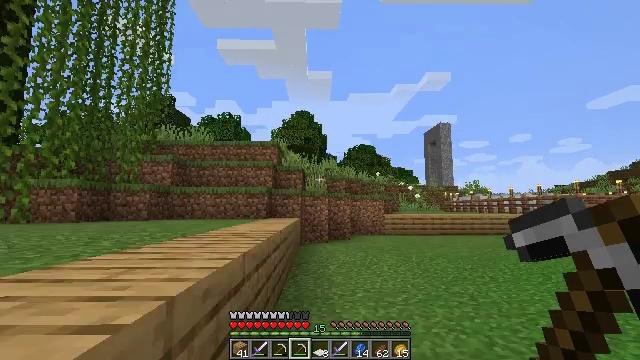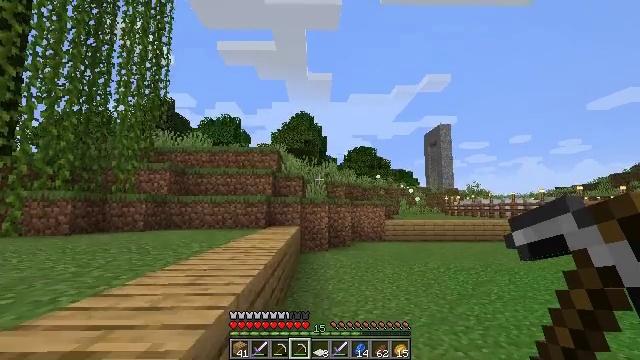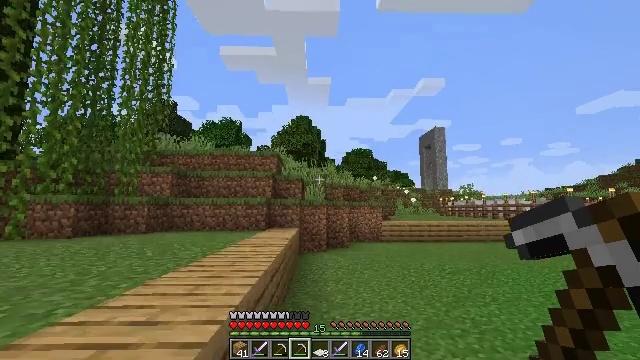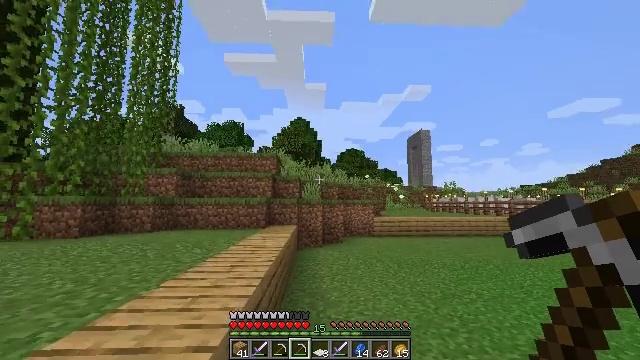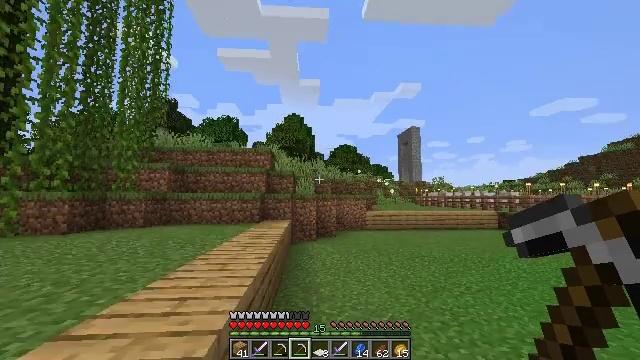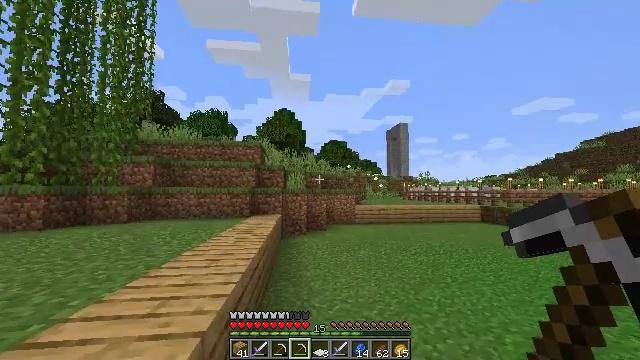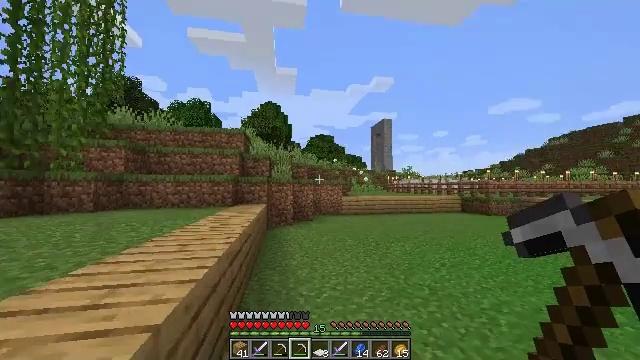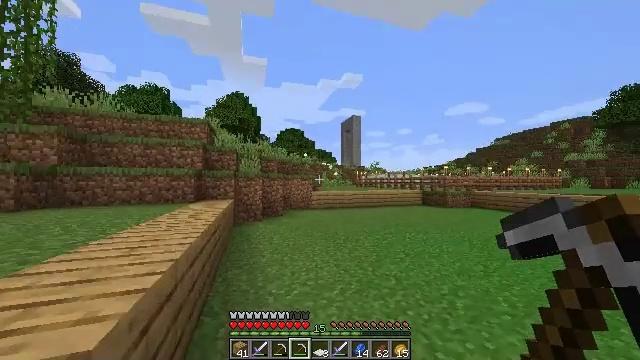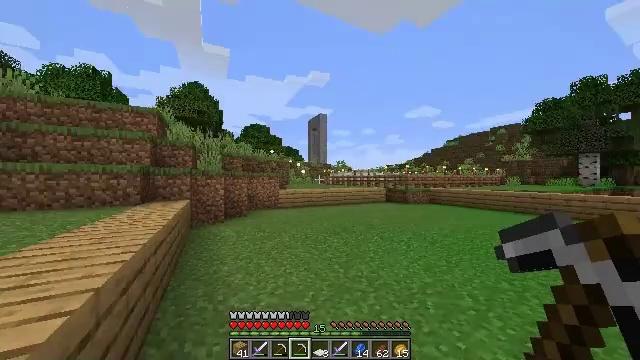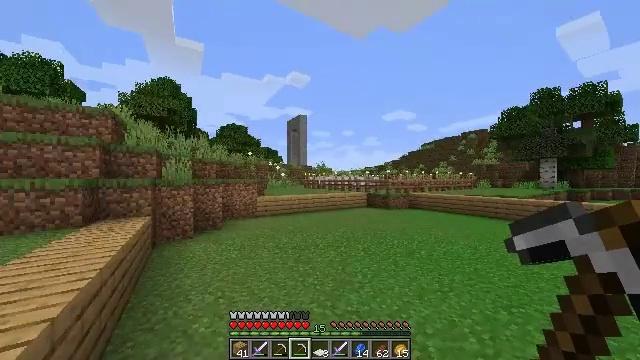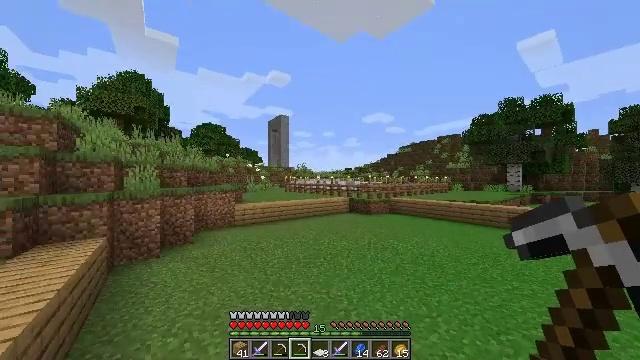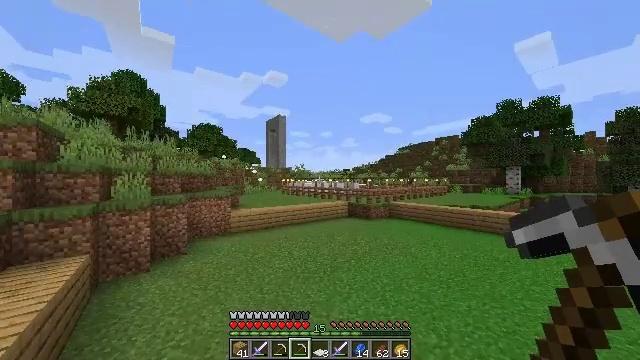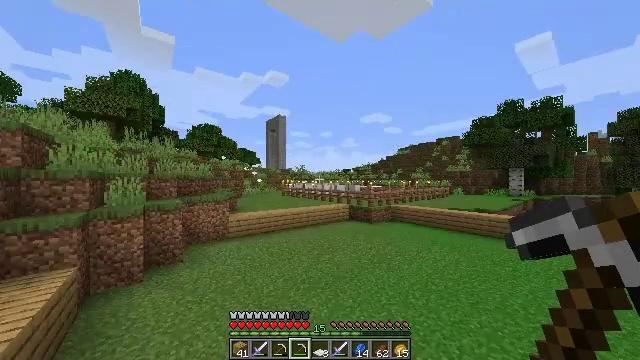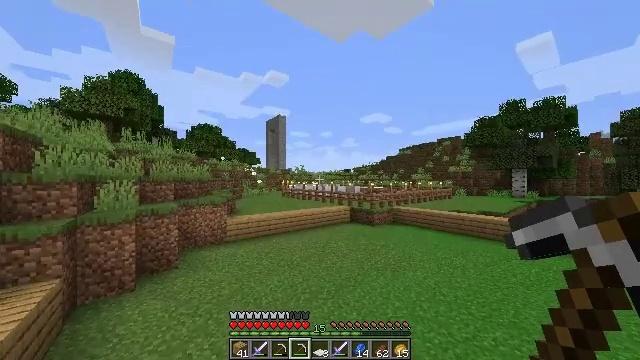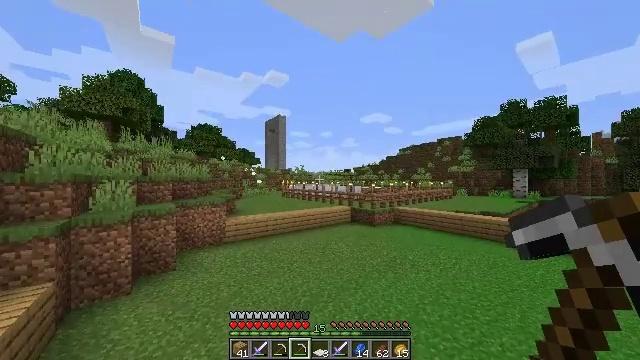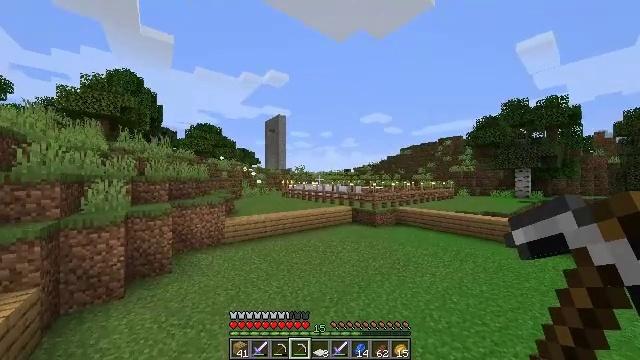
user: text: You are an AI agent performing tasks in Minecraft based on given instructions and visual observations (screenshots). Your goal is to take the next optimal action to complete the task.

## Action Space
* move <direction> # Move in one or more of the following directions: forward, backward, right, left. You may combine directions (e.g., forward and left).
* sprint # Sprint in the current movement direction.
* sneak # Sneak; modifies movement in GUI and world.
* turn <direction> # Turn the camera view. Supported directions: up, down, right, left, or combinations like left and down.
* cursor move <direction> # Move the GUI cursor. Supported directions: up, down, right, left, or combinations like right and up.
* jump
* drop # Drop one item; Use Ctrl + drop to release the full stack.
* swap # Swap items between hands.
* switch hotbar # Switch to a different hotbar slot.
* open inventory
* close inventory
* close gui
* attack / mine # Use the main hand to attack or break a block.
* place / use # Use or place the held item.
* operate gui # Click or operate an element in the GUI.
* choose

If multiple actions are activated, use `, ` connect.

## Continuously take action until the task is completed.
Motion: motion action
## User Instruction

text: Gather the jungle sapling with your hand.
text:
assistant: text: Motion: move forward, sprint, jump
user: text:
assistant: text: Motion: move forward, sprint, jump
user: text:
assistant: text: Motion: move forward, sprint, jump
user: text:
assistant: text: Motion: move forward, sprint, turn right and down, jump
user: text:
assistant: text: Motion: move forward, turn right and down, jump
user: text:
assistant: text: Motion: move forward, turn right and down, jump
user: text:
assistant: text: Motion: move forward, turn right and down, jump
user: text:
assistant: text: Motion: move forward, turn right, jump
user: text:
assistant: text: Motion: move forward, turn right, jump
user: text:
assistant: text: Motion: move forward, turn right, jump
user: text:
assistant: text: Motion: move forward, sprint, jump
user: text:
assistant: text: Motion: move forward, sprint, jump
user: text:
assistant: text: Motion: move forward, sprint, jump
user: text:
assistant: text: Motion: move forward, sprint, jump
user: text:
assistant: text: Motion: move forward, jump
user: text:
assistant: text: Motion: move forward, jump
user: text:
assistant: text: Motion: move forward, jump
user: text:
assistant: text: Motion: move forward, jump
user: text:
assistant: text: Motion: move forward, turn left and down, jump
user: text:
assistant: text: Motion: move forward, turn left and down, jump
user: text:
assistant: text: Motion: move forward, turn left and down, jump
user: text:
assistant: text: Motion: move forward, turn left and down, jump
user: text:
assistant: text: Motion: move forward, sprint, jump
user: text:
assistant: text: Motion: move forward, sprint, jump
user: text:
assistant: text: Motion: move forward, sprint, jump
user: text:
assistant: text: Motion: move forward, sprint, jump
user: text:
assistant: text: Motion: move forward, jump
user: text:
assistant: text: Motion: move forward, jump
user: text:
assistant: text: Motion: move forward, jump
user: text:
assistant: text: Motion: move forward, jump